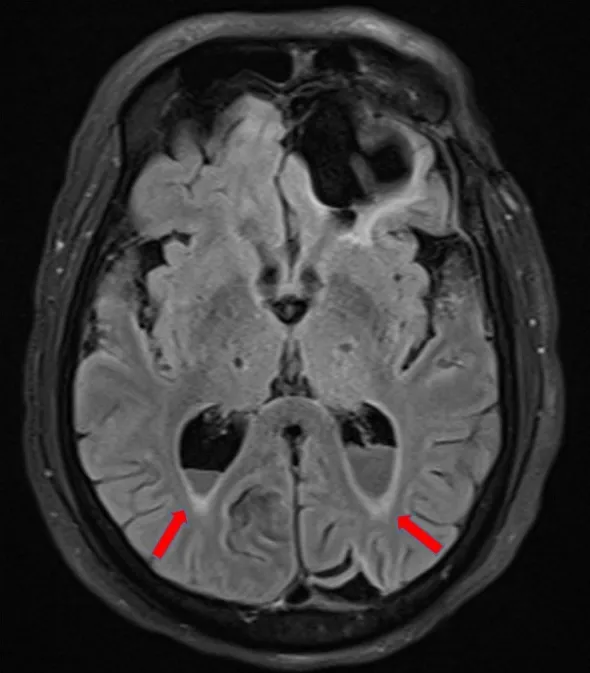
Post-gadolinium T2 FLAIR showing subtle ventricular ependymal enhancement and exudates (arrow) in occipital horns.
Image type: radiology (mri)